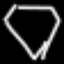
Label: diamond